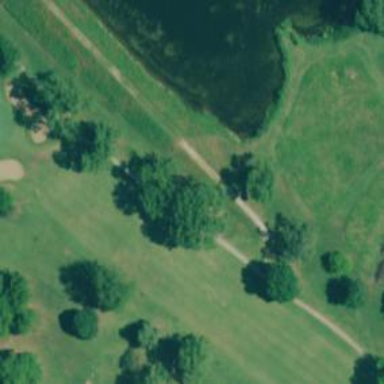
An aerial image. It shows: Golf fairway surrounded by grass.